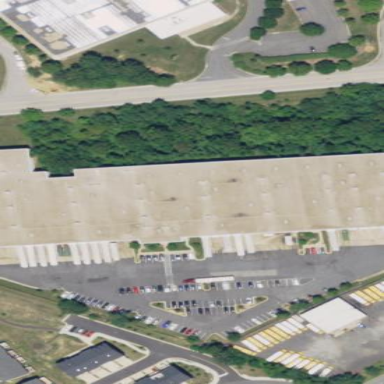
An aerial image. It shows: Warehouse.